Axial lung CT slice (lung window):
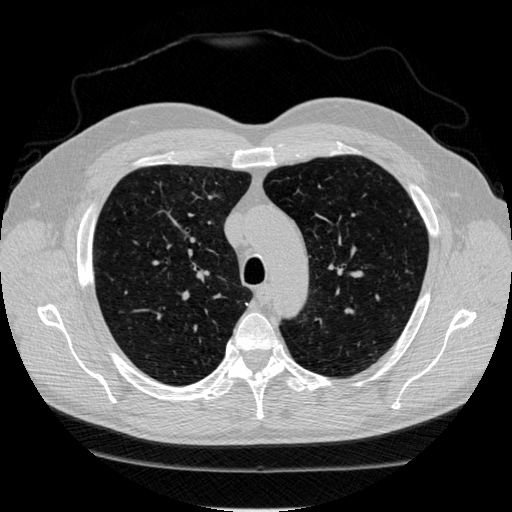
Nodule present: no